Aerial crown-view tile of a tropical tree (Barro Colorado Island, Panama), acquired 20240918:
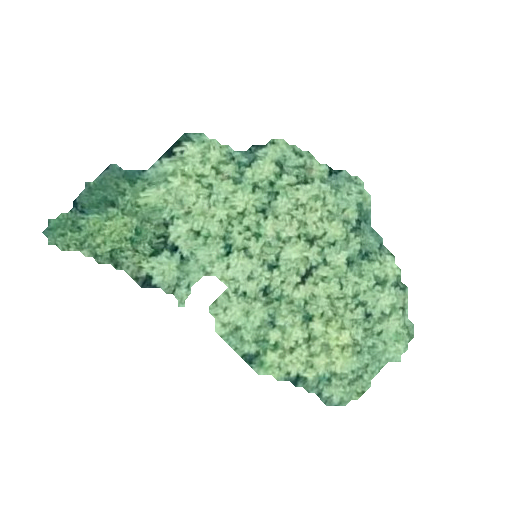
Species: Guarea guidonia
GBIF accepted scientific name: Guarea guidonia
Crown area: 87.061 m²